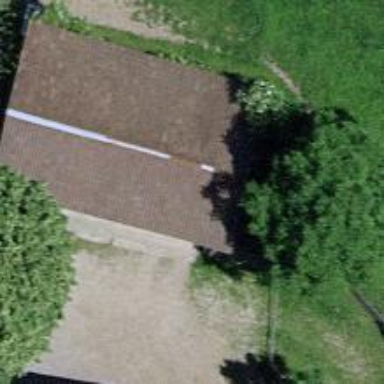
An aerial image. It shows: Rural barn.